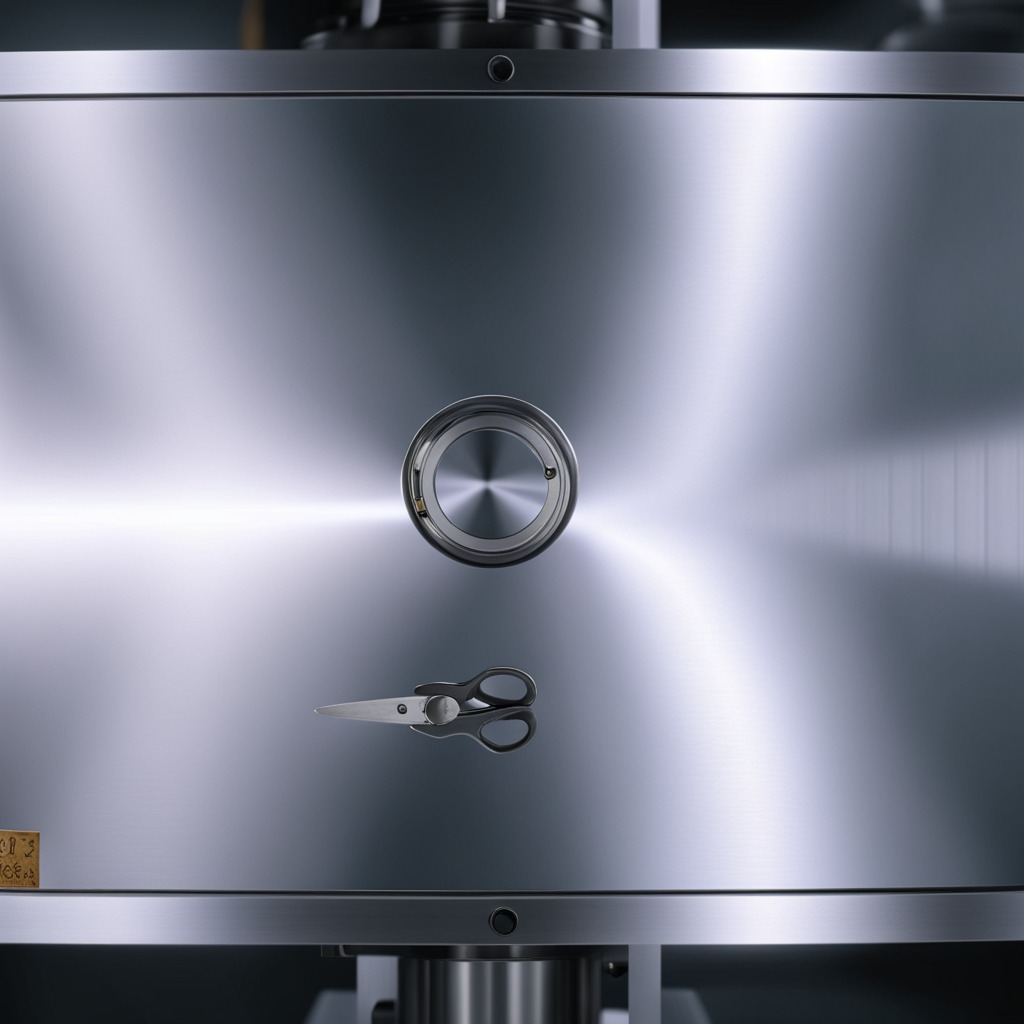
A scissor lying on a metal table in a machine shop under fluorescent lights.